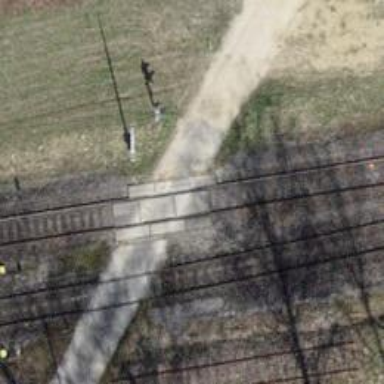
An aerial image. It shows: Automatic barrier at railway level crossing.